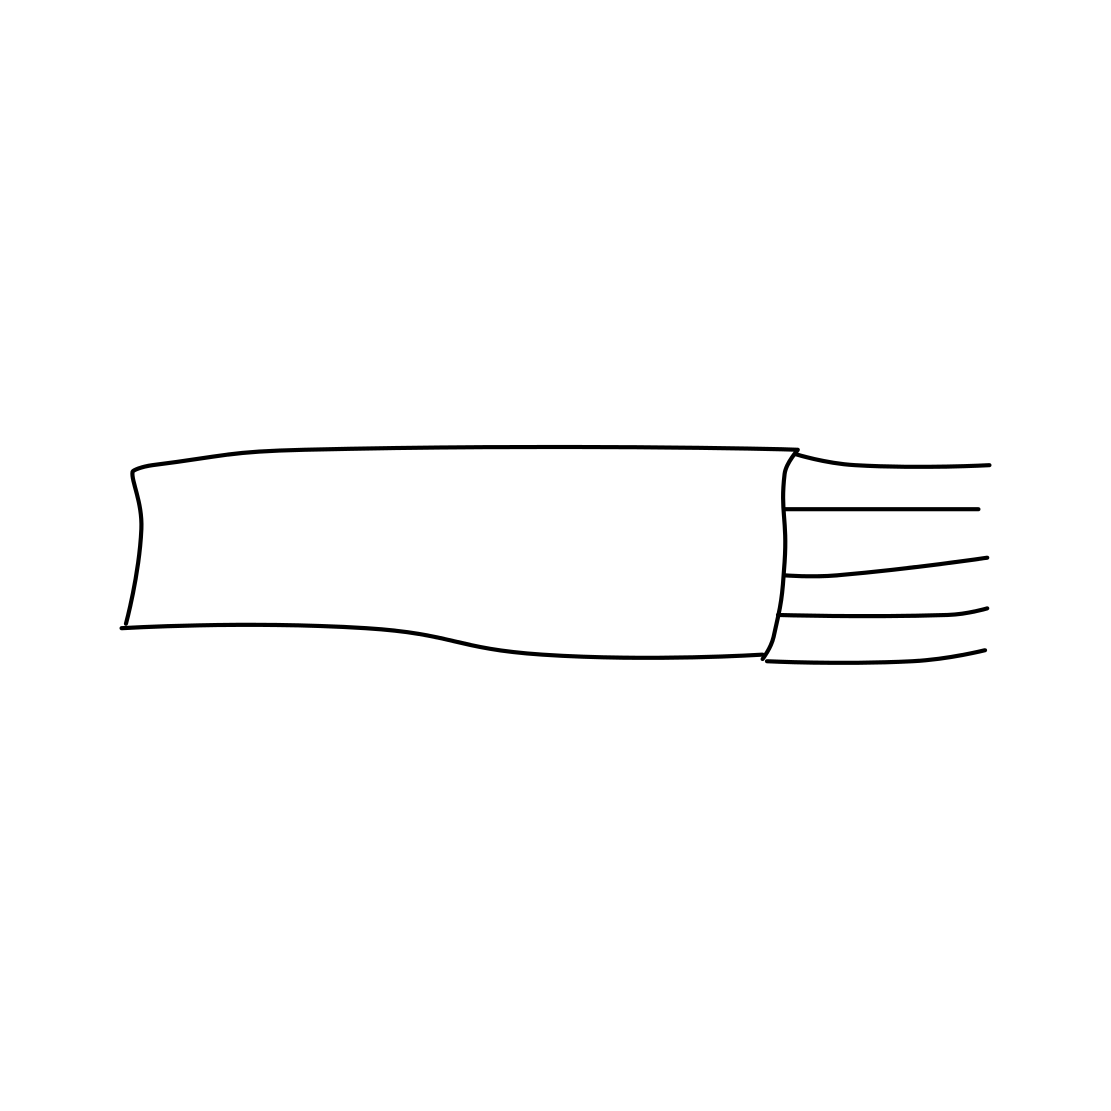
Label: fork